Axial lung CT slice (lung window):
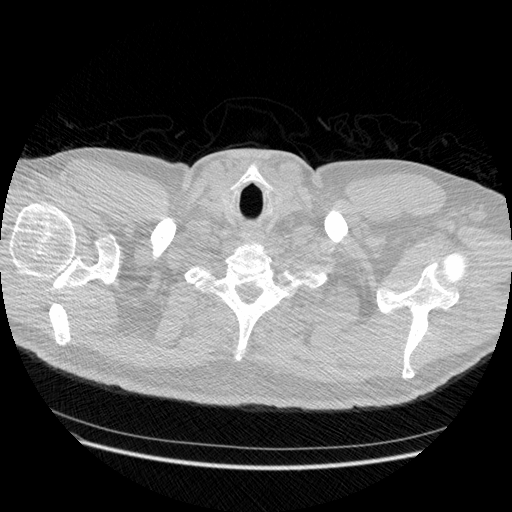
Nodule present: no